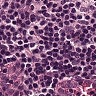
Metastatic tissue present: no